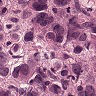
Metastatic tissue present: yes